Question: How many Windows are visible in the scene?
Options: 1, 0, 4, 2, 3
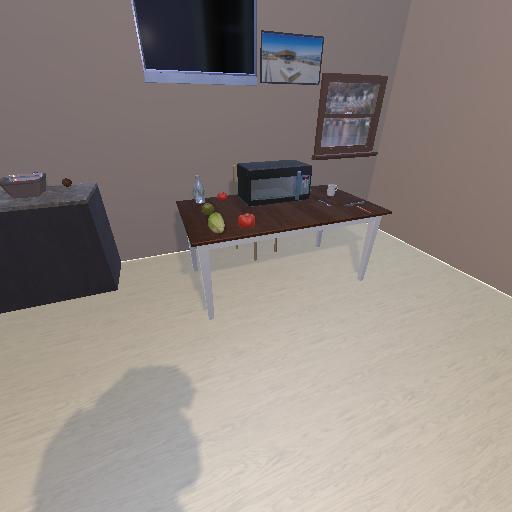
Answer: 1